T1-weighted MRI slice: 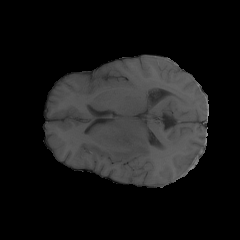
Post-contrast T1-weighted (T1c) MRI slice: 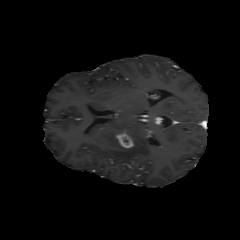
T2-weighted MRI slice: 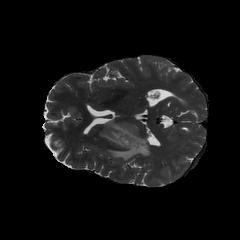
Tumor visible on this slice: yes